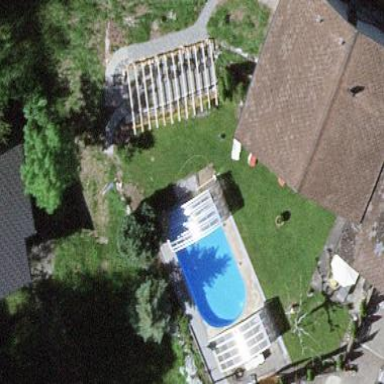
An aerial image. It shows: Swimming pool located in leisure land.